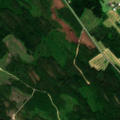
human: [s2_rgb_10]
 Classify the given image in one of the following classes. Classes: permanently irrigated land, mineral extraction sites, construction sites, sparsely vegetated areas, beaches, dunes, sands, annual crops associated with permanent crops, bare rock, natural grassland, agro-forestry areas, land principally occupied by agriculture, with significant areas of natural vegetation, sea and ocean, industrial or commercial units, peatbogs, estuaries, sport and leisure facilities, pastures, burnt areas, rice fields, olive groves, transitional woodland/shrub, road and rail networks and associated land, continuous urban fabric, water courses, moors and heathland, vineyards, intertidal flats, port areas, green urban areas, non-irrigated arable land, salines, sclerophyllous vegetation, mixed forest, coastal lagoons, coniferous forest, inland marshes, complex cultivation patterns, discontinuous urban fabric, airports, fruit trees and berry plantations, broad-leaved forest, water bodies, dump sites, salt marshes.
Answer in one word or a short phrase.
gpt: land principally occupied by agriculture, with significant areas of natural vegetation, coniferous forest, mixed forest, transitional woodland/shrub, water bodies